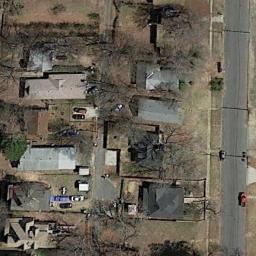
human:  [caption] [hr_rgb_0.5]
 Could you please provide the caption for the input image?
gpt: There are many buildings of different shapes and sizes in medium residential area .

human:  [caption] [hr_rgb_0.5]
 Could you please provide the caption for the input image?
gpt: The houses in the mid-sized residential area are all blue .

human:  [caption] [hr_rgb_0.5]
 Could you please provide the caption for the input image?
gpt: A medium residential area with some dense houses of different sizes is along a road .

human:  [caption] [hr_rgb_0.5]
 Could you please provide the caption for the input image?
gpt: The medium residential is on the bare land next to the road .

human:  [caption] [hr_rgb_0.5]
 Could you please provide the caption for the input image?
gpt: There are some buildings and withered trees on the medium residential area .